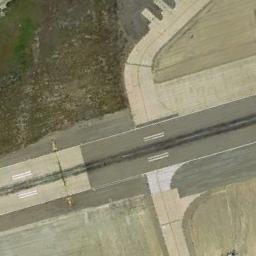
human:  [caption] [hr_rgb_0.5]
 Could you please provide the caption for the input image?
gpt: There is a large green lawn next to the runway  A cement floor is attached to one side of the runway  There are white short and thick signs on the runway .

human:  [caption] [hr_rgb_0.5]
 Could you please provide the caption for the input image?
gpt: The runway is surrounded by grass .

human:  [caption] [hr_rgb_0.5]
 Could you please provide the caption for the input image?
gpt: The runway is on the bare land next to the grass .

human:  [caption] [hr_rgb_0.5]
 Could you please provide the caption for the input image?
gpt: The runway with several touchdown zone markings is next to the open area .

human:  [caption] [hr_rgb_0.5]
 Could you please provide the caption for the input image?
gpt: There are some empty land beside the runway .